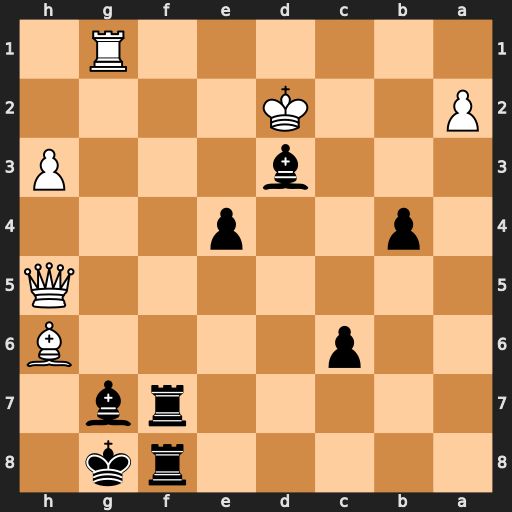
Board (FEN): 5rk1/5rb1/2p4B/7Q/1p2p3/3b3P/P2K4/6R1
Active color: b
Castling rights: -
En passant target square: -
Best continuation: Rf2+ Kc1 Rf1+ Rxf1 Rxf1+